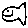
Label: fish